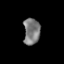
Tissue: lung
Cell type: Others
Senescence score: 0.2112
Nuclear area (px): 424
Mean DAPI intensity: 123.611